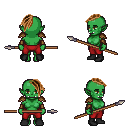
a pixel art fantasy rpg character, female body template, orc, green skin, leather shoulder armor, red pants, brown long mohawk hairstyle, leather bracers, black shoes, spear, four views (front, back, left, right), 2x2 character sprite sheet, small pixel art, hard edges, no anti-aliasing